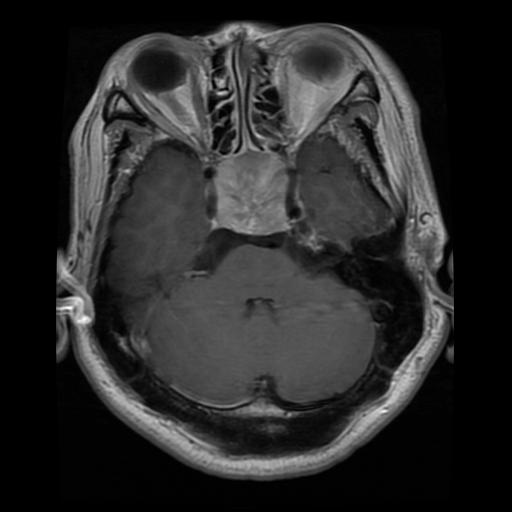
Label: pituitary